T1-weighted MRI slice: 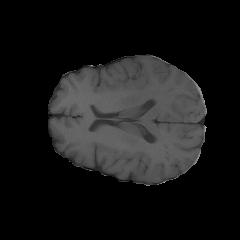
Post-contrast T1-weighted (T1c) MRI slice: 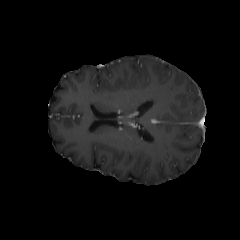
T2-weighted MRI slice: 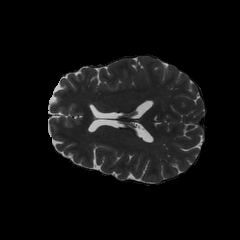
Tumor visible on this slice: no